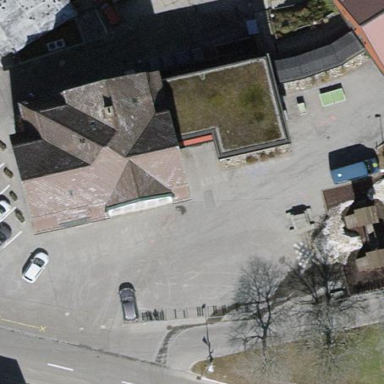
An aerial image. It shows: School building.